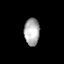
Tissue: prostate
Cell type: T cells
Senescence score: 0.2363
Nuclear area (px): 399
Mean DAPI intensity: 178.055